【题型】解答题　【知识点】平面几何　【难度】easy
小明正在进行探究活动：分割梯形并将其拼成等腰三角形，请你帮他一起探究。

(1) 如图（1）所示，在梯形 \(ABCD\) 中，\(AD \parallel BC\)，\(AB \perp BC\)。设 \(E\) 为边 \(AB\) 中点，将 \(\triangle ADE\) 绕点 \(E\) 旋转 \(180^\circ\)，点 \(D\) 旋转至点 \(F\) 的位置，得到的 \(\triangle DFC\) 是等腰三角形，其中 \(DF = DC\)，设 \(AD = a\)，求边 \(BC\) 的长（用 \(a\) 表示）；

(2) 如图（2）所示，已知梯形 \(MQPN\) 中，\(MN \parallel QP\)，且 \(MN < PQ\)，\(MQ = NP\)。请设计一种方案，用一条或两条直线将梯形 \(MQPN\) 分割，并使得分割成的几个部分可以通过图形运动拼成与剩余部分不重叠无缝隙的等腰三角形。请写出两腰的线段，以及这两条或一条直线与梯形的交点的位置。（模仿（1）中的论述语言：\(E\) 为边 \(AB\) 中点，\(D\) 是梯形 \(ABCD\) 的顶点）。
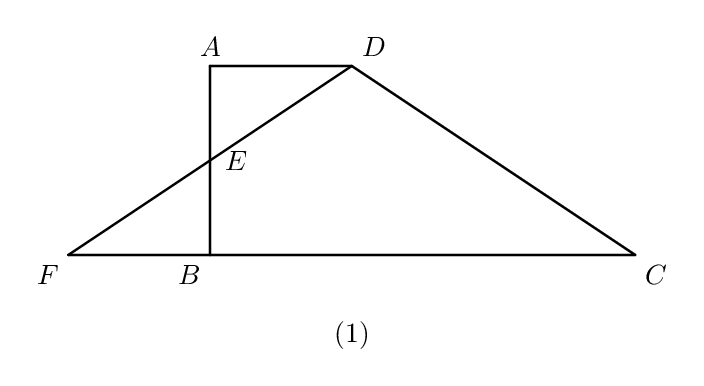
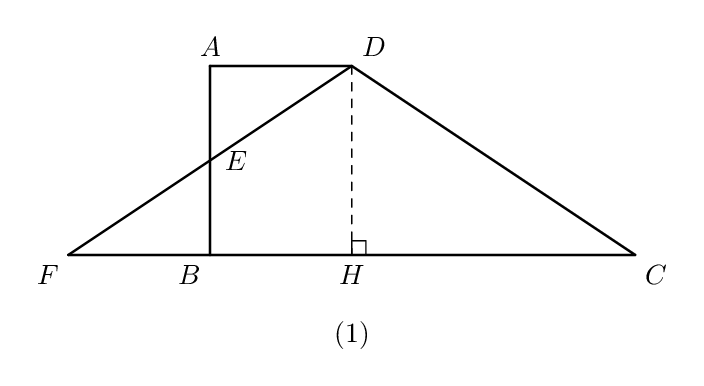
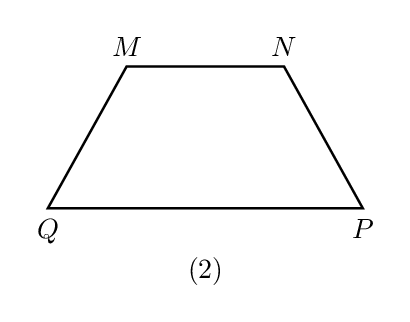
【解答】
【答案】(1) \(BC = 3a\)

(2) 见解析

【分析】本题考查了变换：旋转、平移与轴对称，等腰三角形的性质等知识；

（1）过点 \(D\) 作 \(DH \perp BC\) 于 \(H\)，则由等腰三角形的性质得 \(FC = 2FH\)；证明四边形 \(ABHD\) 是矩形，则有 \(BH = AD = a\)；再由旋转知 \(BF = AD = a\)，则可求得 \(FH\) 的长，最后求得结果；

（2）连接 \(QN\)，把 \(\triangle MNQ\) 通过平移变换，再轴对称变换得到 \(\triangle NPG\)，则 \(\triangle NQG\) 为满足条件的等腰三角形。

【详解】（1）解：如图，过点 \(D\) 作 \(DH \perp BC\) 于 \(H\)，

$\because DF = DC$，

$\therefore FC = 2FH$；

$\because AD \parallel BC$，$AB \perp BC$，

$\therefore \angle A = 180^\circ - \angle ABC = 90^\circ$，

$\therefore \angle A = \angle ABC = \angle DHB = 90^\circ$，

$\therefore$ 四边形 \(ABHD\) 是矩形，

$\therefore BH = AD = a$；

由旋转知 $BF = AD = a$，

$\therefore FH = BH + BF = 2a$，

$\therefore FC = 2FH = 4a$，

$\therefore BC = FC - FB = 4a - a = 3a$；

（2）解：如图（2），连接 \(QN\)，\(MP\)，把 \(\triangle MNQ\) 沿 \(MP\) 平移使 \(M\) 与 \(P\) 对应，得到 \(\triangle PGH\)；再把 \(\triangle PGH\) 沿 \(QG\) 对折，得到 \(\triangle NPG\)，\(H\) 与 \(N\) 是对应点，则 \(\triangle NQG\) 是等腰三角形，其中两腰分别为 \(NQ\)，\(NG\)，点 \(N\)、\(Q\) 分别是梯形的顶点。

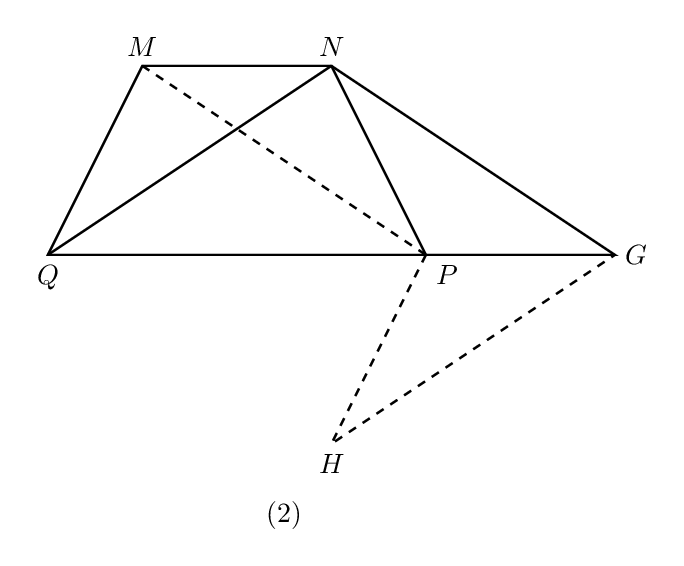
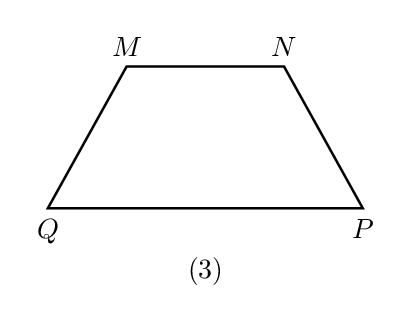